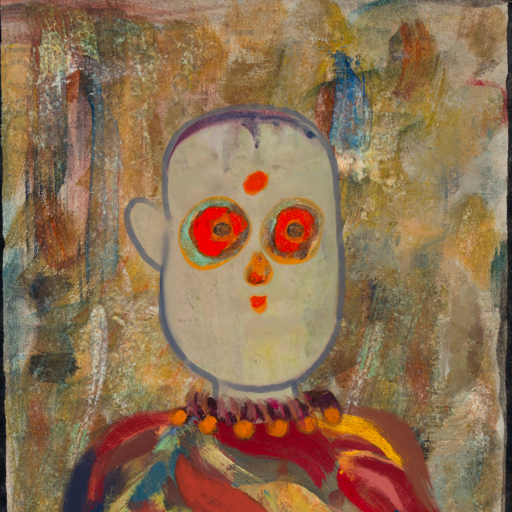
Background: Pipe, Head And Neck Front: Hill_Girl, Face Front: Sisters, Bust: Mother_And_Son_Son, Hair Front: Blank, Head Accessory: Blank, Second Necklace: Blank, Necklace: Doll, Baby: Blank